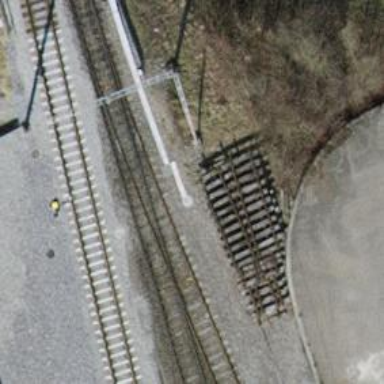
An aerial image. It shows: Siding railway track with one rail.